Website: slack
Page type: review-order
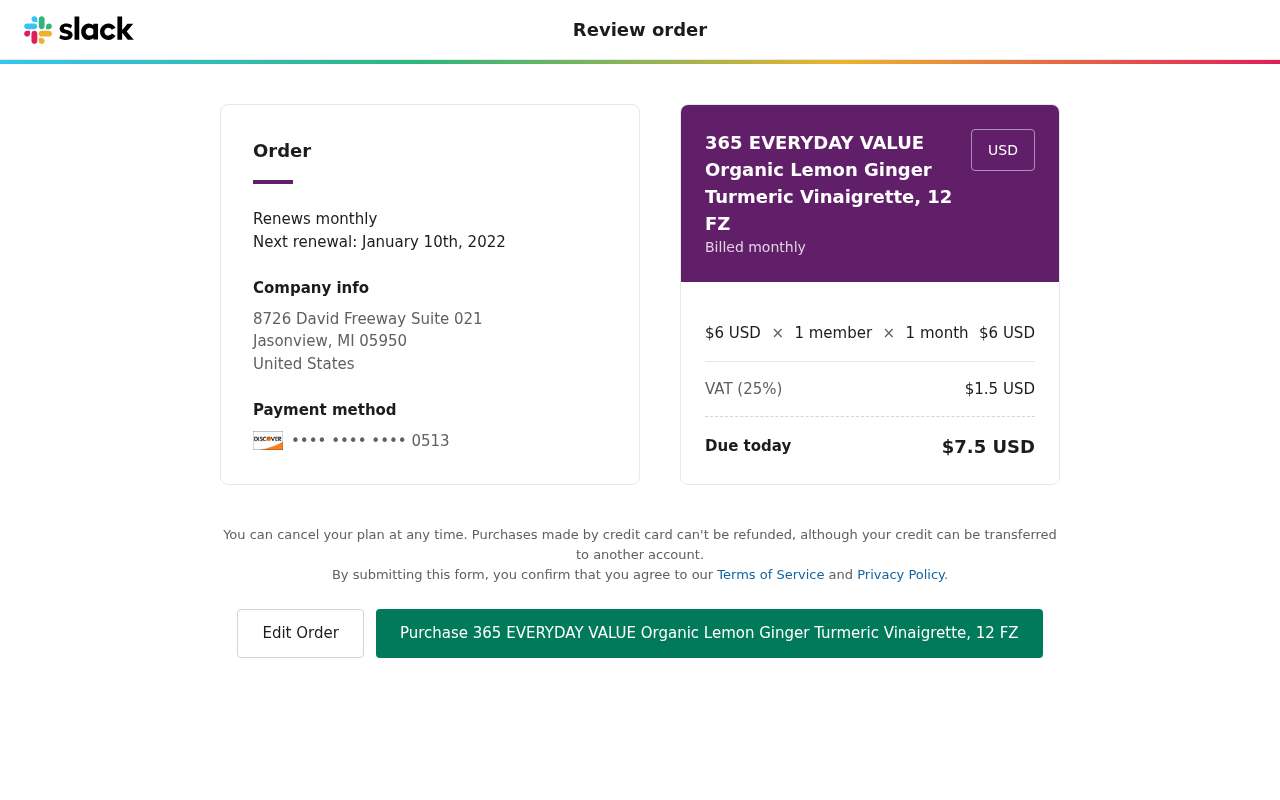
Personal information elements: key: PII_CARD_LAST4
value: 0513
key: PII_CITY_STATE_ZIP
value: Jasonview, MI 05950
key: PII_COUNTRY
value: United States
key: PII_STREET
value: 8726 David Freeway Suite 021
Product elements: key: PRODUCT1_NAME
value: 365 EVERYDAY VALUE Organic Lemon Ginger Turmeric Vinaigrette, 12 FZ
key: PRODUCT1_PRICE
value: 6
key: PRODUCT1_QUANTITY
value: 1
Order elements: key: ORDER_RENEWAL_DATE
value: January 10th, 2022
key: ORDER_SUBTOTAL
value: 6
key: ORDER_TAX
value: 1.5
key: ORDER_TOTAL
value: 7.5